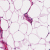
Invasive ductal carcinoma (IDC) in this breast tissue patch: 0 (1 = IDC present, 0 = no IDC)